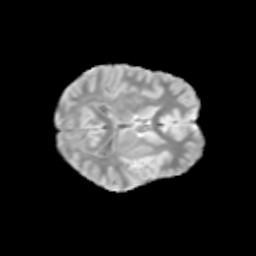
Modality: T2w
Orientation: axial
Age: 12
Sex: male
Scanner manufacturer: siemens
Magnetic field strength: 3 T
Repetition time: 3.8 s
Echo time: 0.07 s